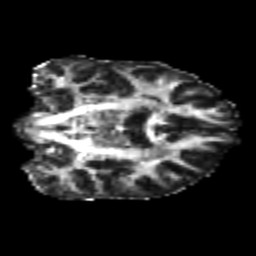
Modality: FA
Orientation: coronal
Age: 20
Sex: male
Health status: healthy
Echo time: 0.074 s